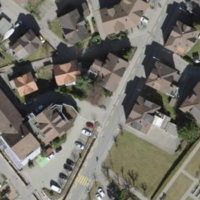
EUNIS habitat code: 54
Species observed at this site:
Tettigonia viridissima